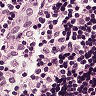
Metastatic tissue present: no